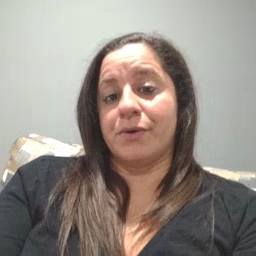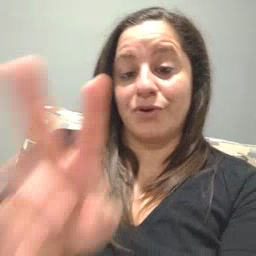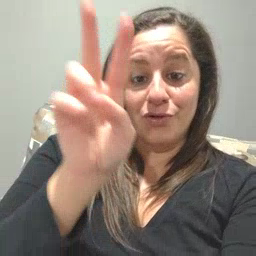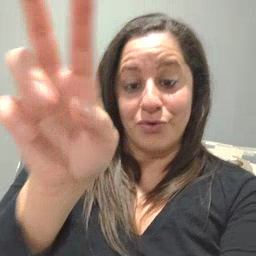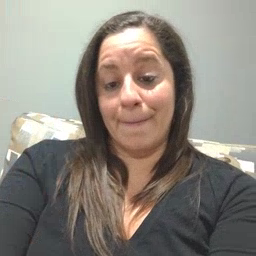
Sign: look